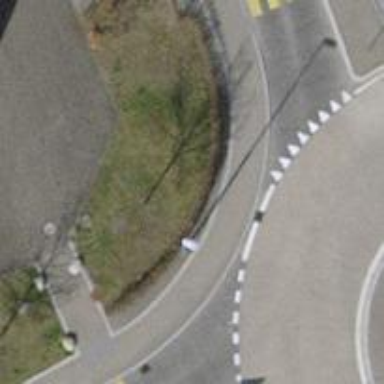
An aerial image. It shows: Sidewalk.